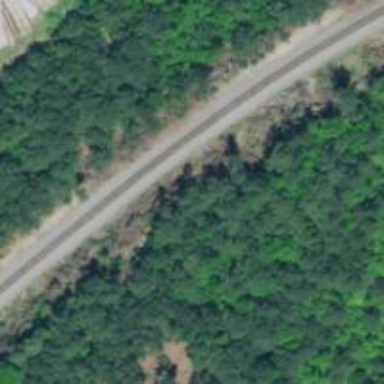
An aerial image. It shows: Railway track.